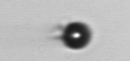
Label: bead